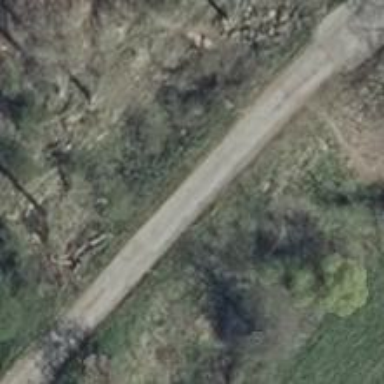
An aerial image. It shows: Paved service road with grade2 track type and embankment dyke.